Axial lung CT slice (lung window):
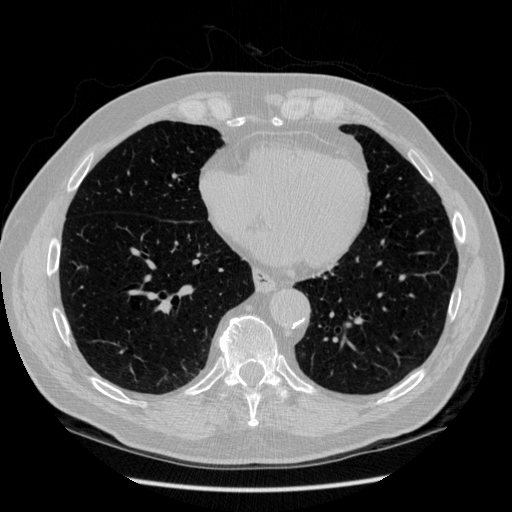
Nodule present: no